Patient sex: M
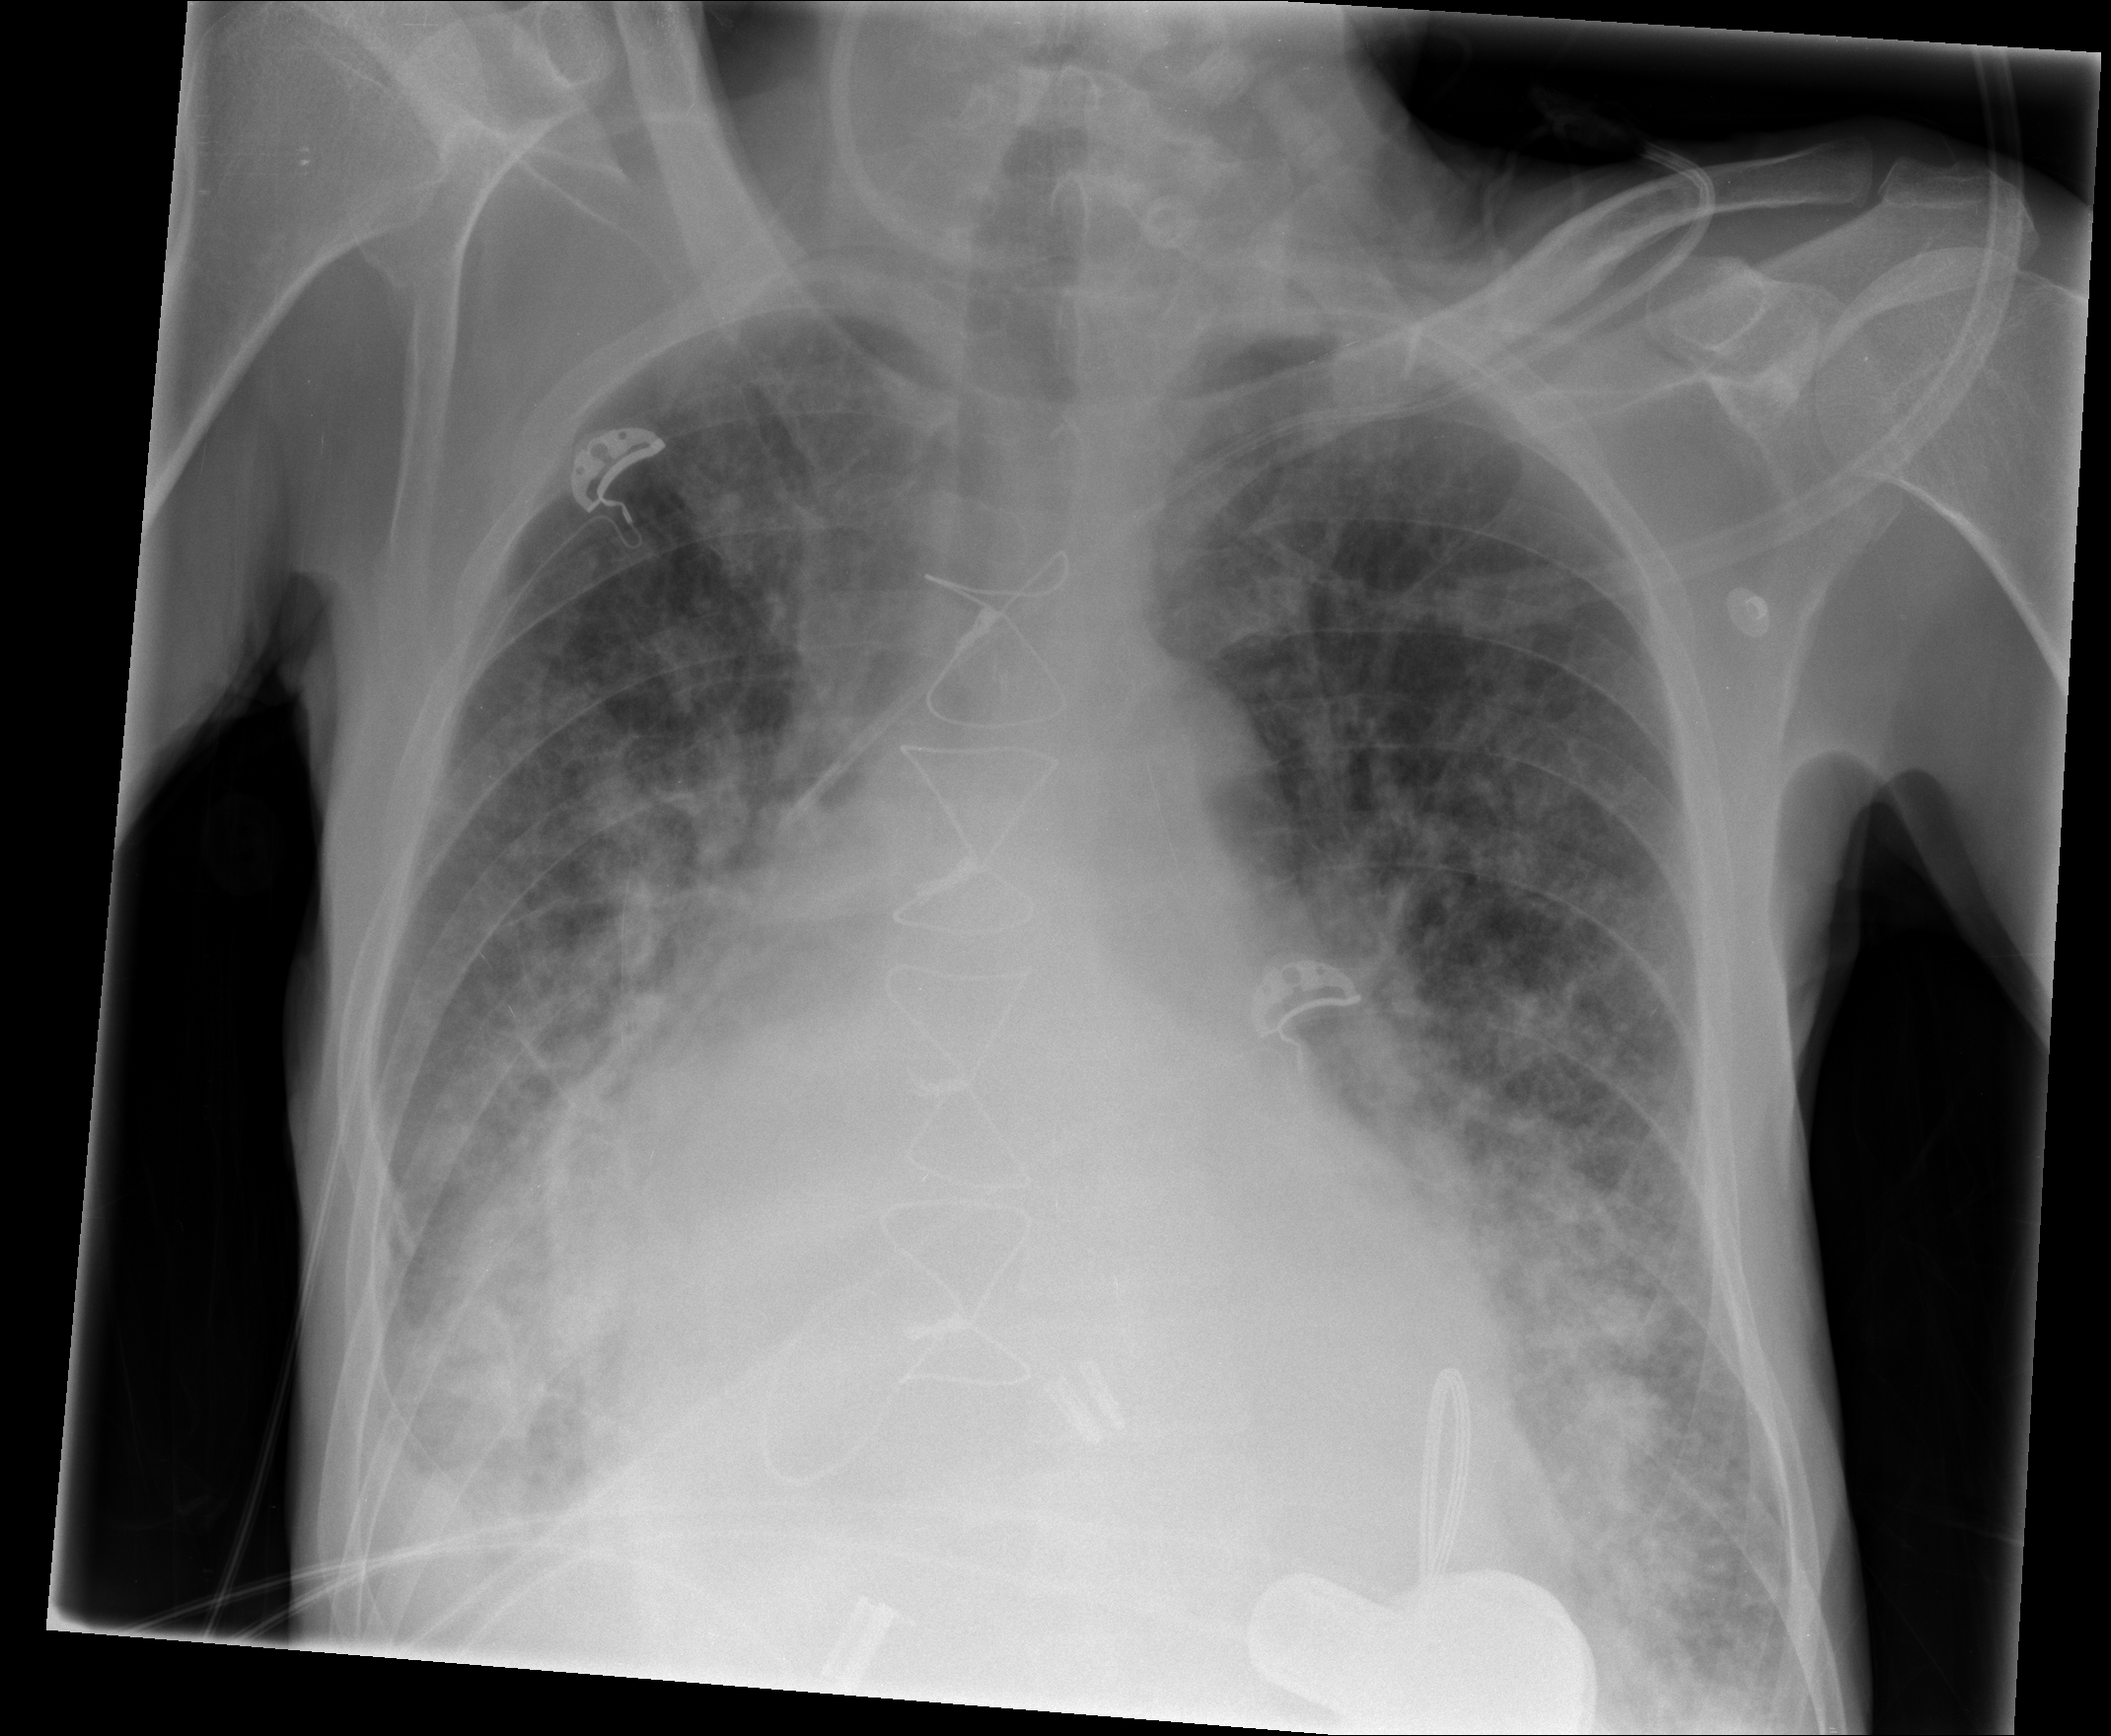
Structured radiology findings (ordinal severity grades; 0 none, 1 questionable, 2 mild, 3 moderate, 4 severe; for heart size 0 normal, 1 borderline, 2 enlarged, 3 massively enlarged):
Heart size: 2
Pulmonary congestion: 3
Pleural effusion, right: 3
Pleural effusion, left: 3
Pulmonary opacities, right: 3
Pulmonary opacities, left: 3
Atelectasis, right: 2
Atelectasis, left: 0